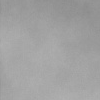
Atmospheric dust classification: dusty